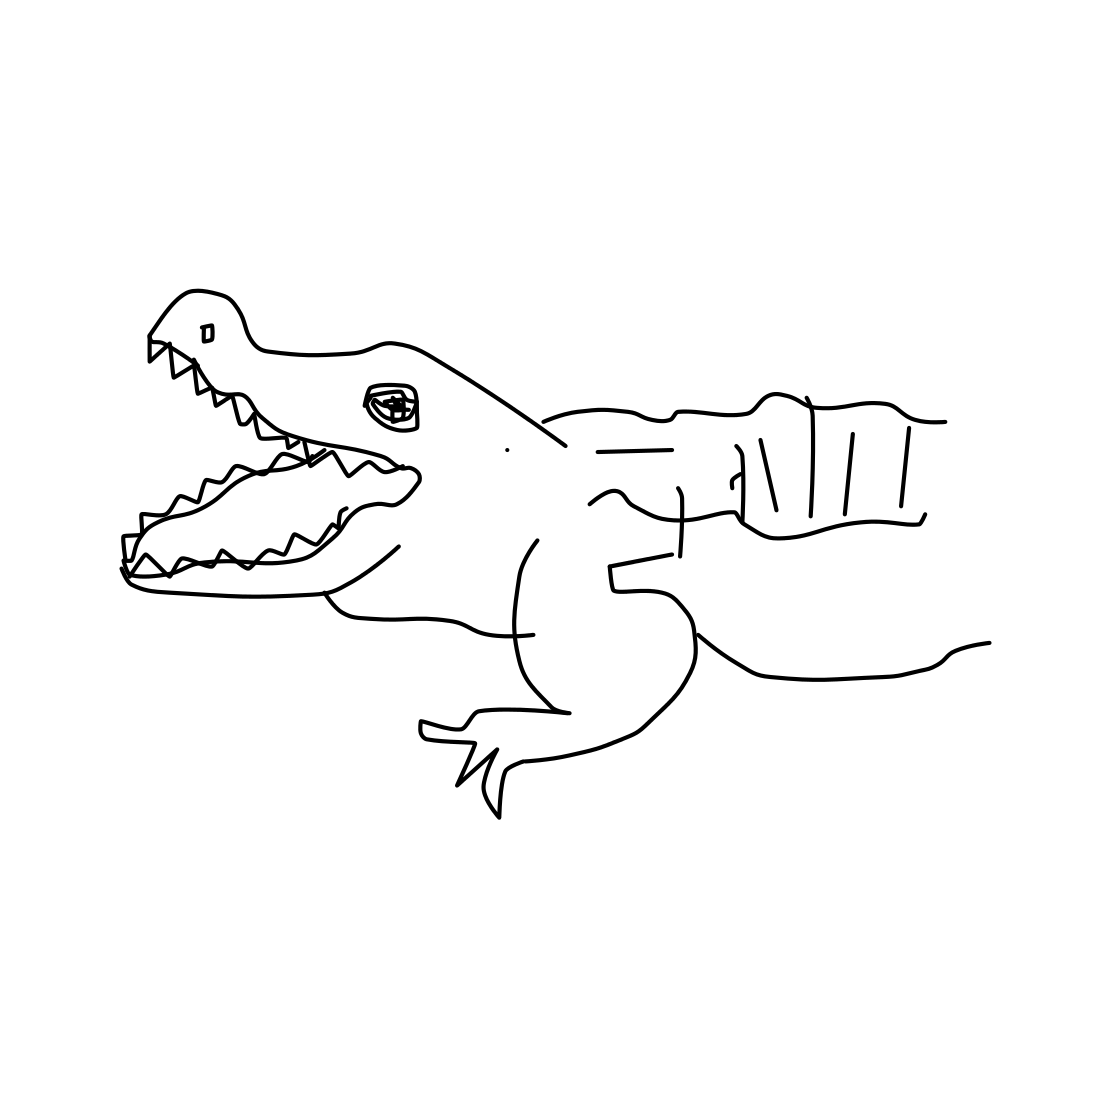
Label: crocodile